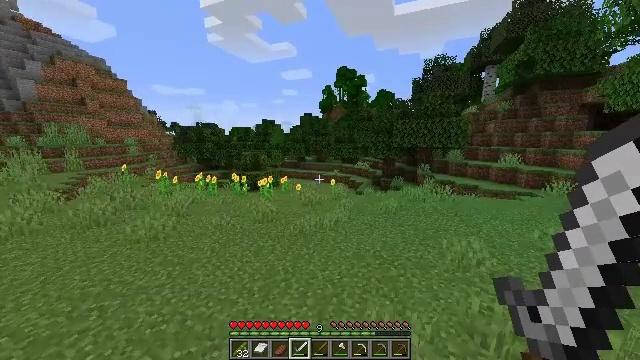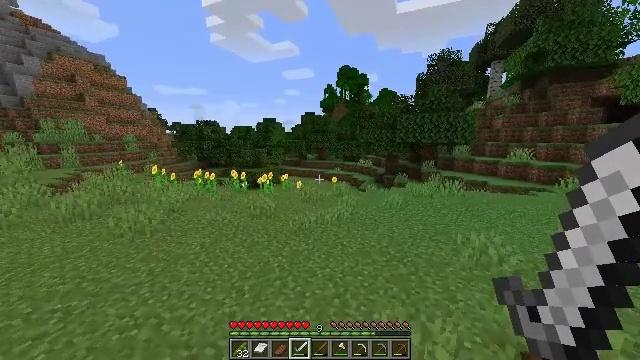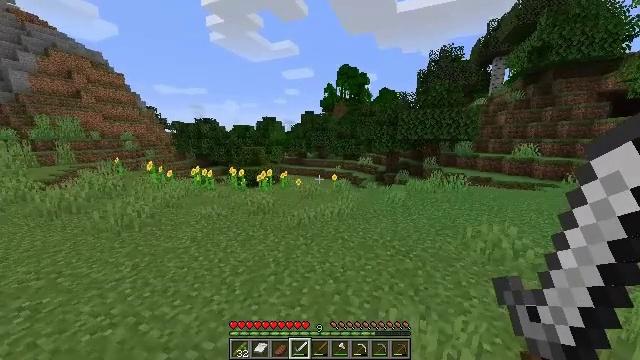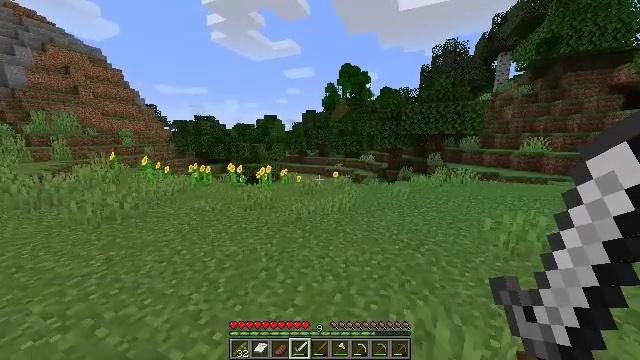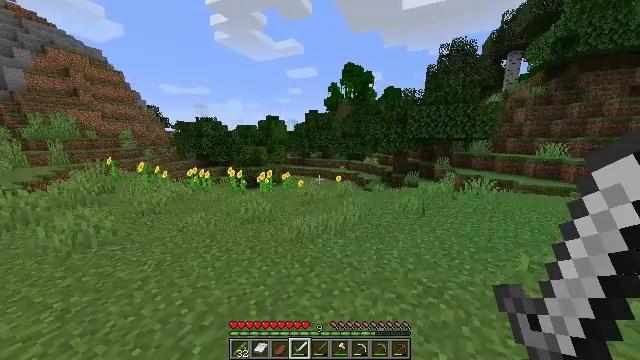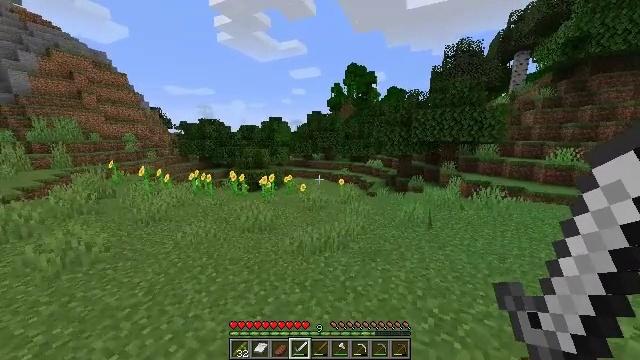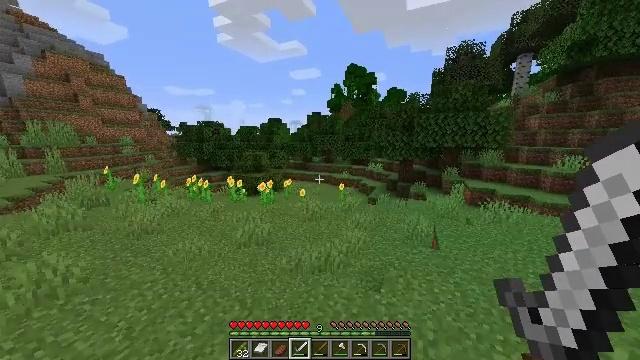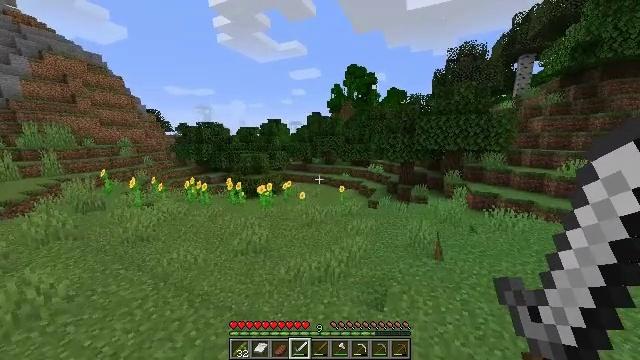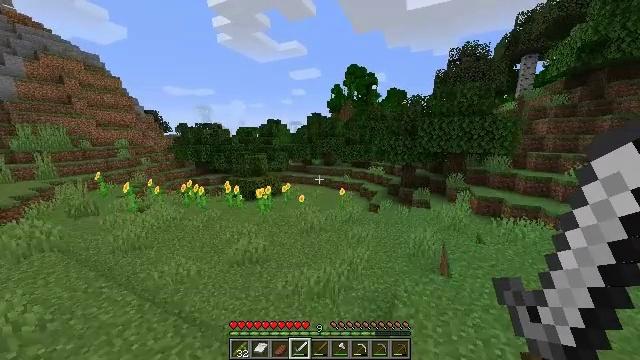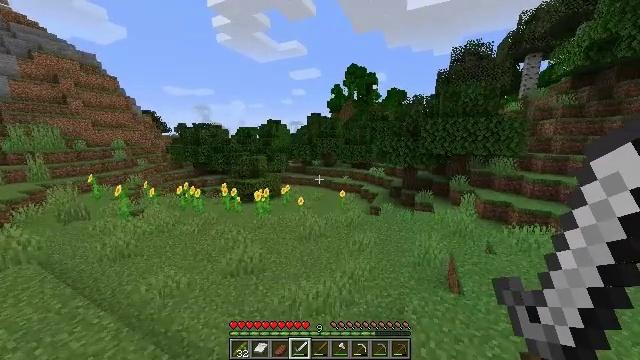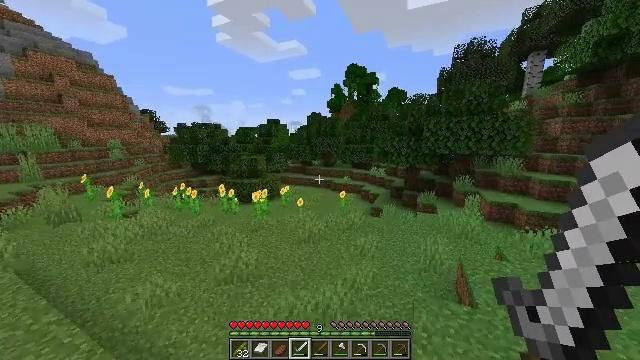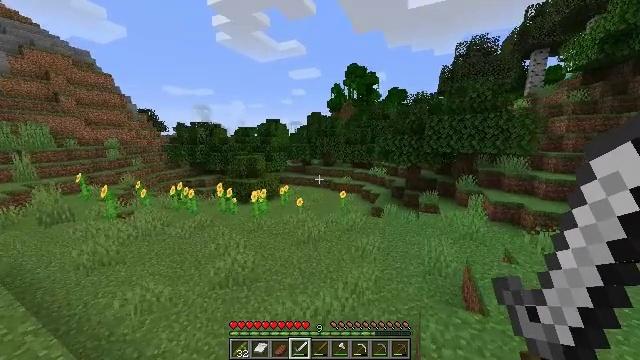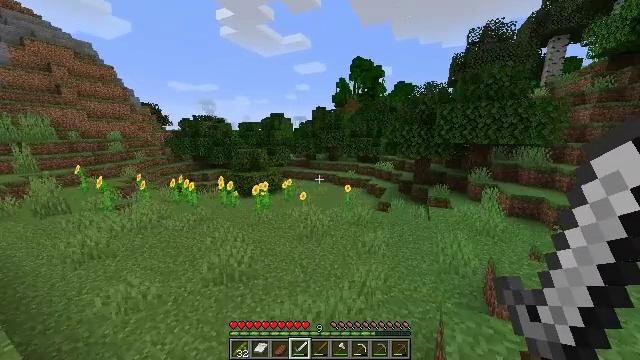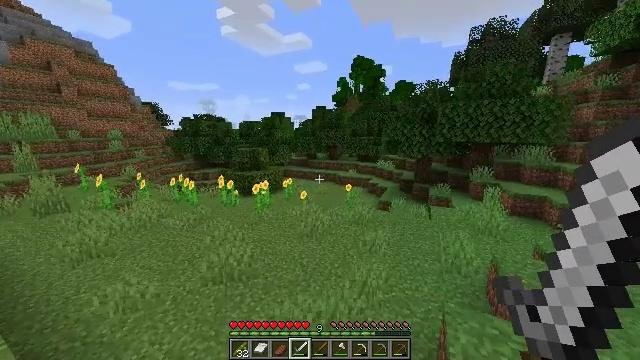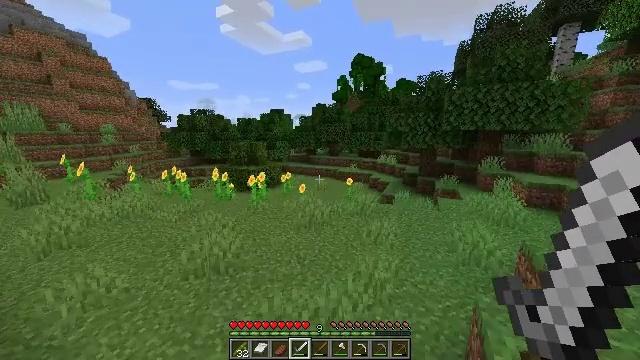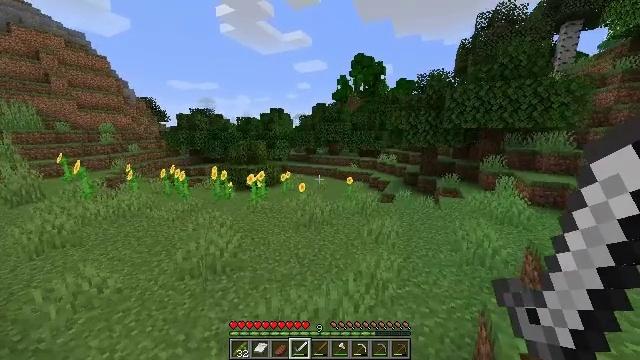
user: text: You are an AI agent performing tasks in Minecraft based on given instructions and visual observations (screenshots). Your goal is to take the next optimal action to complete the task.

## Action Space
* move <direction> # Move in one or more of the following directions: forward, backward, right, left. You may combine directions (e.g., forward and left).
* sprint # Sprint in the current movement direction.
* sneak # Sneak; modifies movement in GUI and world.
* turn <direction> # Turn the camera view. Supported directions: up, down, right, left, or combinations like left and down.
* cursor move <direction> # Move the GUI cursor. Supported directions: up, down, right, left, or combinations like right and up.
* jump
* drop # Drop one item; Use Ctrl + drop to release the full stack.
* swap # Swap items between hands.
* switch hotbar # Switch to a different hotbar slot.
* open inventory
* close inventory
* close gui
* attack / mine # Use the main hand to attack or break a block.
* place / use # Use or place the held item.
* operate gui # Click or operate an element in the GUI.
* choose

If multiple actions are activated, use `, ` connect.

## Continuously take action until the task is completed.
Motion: motion action
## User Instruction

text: Gather sweet berries from the bush.
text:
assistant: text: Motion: move forward, jump
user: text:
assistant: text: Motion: move forward, jump
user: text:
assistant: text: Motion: move forward, jump
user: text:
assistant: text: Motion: move forward, jump
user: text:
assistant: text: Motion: move forward, jump
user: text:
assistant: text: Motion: move forward, jump
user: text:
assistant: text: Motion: move forward, sprint, jump
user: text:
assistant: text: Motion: move forward, sprint, jump
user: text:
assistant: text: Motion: move forward, sprint, jump
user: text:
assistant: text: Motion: move forward, sprint, jump
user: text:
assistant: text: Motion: move forward, sprint, jump
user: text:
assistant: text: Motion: move forward, turn left and down, jump
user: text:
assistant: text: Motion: move forward, jump
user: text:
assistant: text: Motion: move forward, jump
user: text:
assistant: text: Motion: move forward, jump
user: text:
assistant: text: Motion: move forward, jump
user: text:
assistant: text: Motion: move forward, jump
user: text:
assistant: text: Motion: move forward, sprint, turn left, jump
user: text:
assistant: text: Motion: move forward, sprint, turn left, jump
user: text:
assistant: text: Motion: move forward, sprint, turn left and up, jump
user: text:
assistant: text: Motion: move forward, sprint, turn left, jump
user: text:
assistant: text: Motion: move forward, turn left, jump
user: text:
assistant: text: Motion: move forward, turn left, jump
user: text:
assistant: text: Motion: move forward, turn left, jump
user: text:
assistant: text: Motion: move forward, jump
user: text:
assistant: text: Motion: move forward, jump
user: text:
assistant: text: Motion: move forward, jump
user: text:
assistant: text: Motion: move forward, jump
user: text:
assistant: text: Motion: move forward, sprint, jump
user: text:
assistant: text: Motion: move forward, sprint, jump